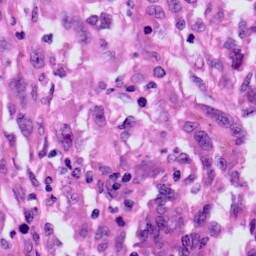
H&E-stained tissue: Skin